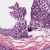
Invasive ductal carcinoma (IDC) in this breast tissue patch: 1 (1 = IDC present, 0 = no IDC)